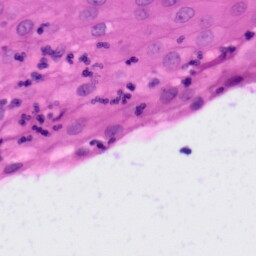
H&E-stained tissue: Tonsil